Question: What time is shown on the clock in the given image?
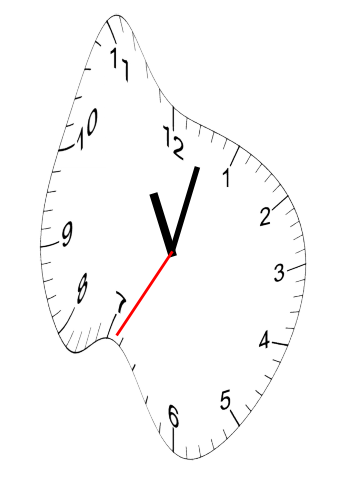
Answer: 11:02:35